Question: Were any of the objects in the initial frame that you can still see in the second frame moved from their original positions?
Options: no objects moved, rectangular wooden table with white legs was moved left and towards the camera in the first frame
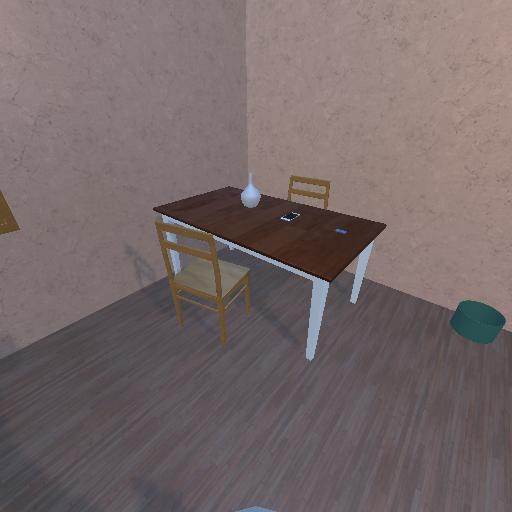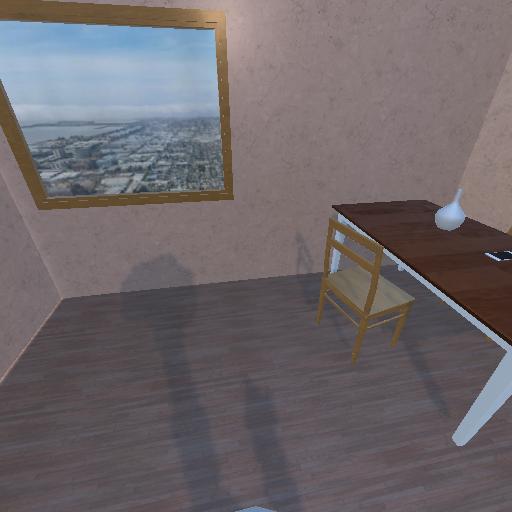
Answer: no objects moved